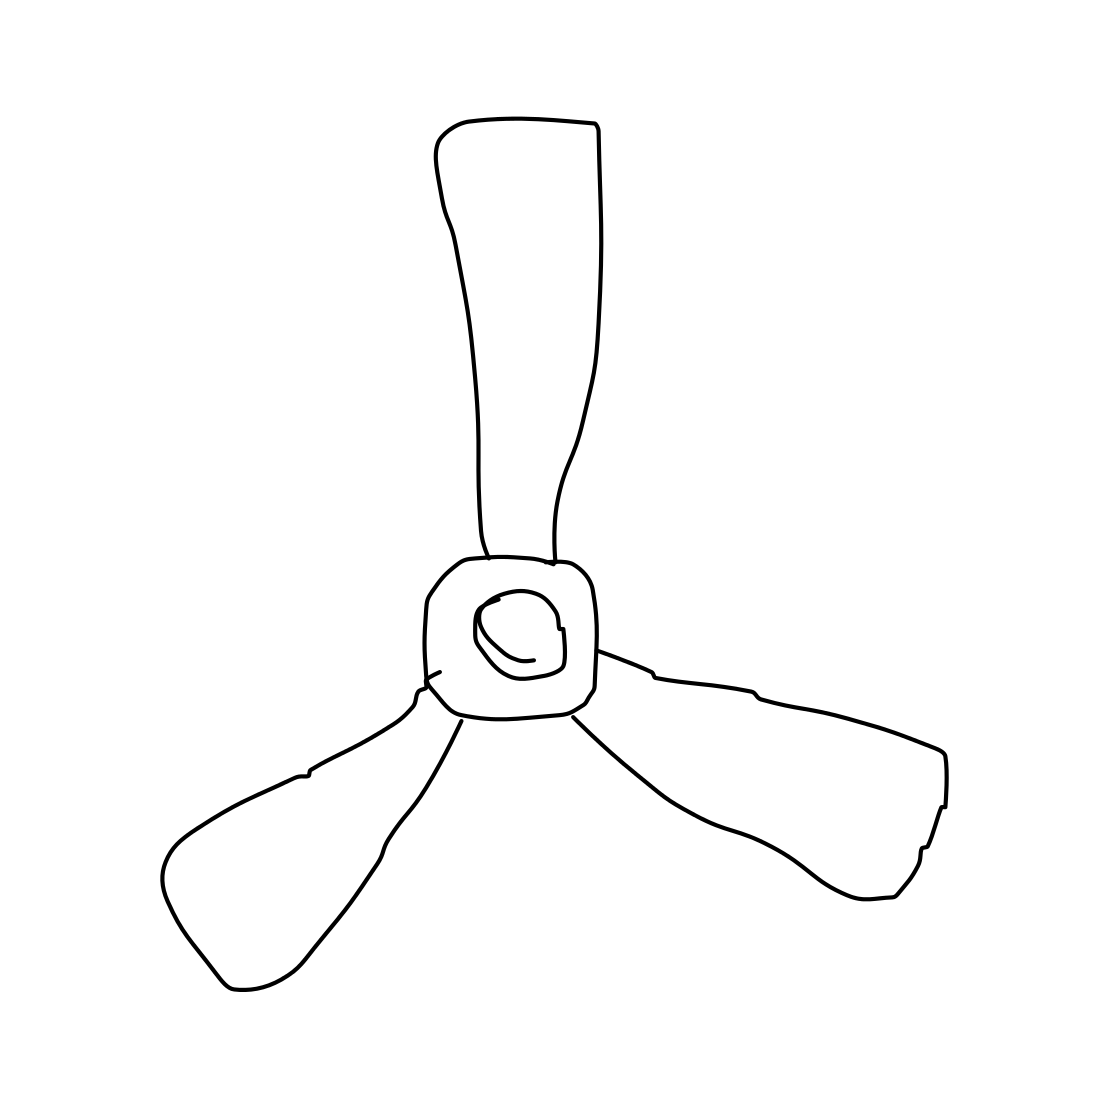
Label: fan